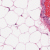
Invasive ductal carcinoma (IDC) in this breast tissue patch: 0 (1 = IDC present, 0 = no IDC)